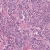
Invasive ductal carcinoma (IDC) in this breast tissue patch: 1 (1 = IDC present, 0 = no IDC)